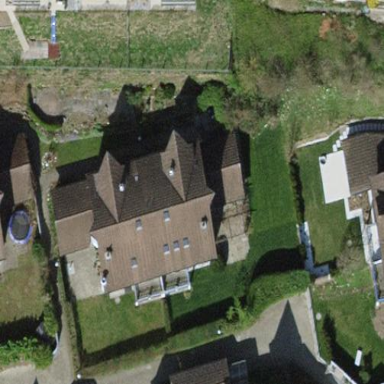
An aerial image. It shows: Semi-detached house.